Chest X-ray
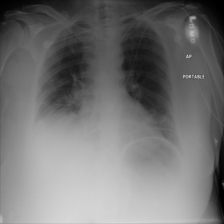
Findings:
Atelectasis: positive
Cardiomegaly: negative
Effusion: negative
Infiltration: positive
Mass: negative
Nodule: negative
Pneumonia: negative
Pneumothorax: negative
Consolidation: negative
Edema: negative
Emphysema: negative
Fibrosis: negative
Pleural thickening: negative
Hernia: negative